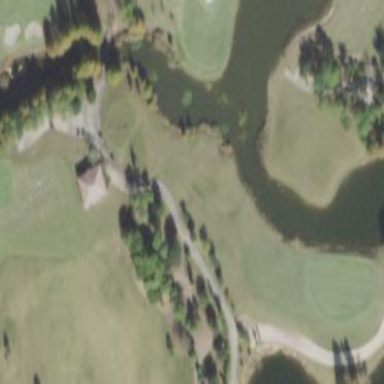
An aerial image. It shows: River flowing through golf course water hazard.